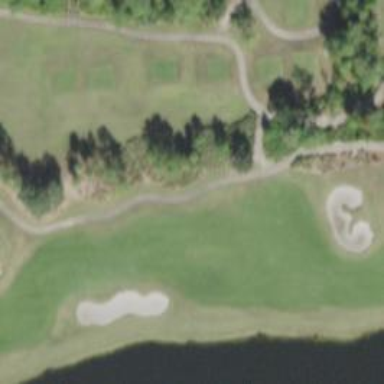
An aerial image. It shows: Service road designated as golf cart path.